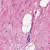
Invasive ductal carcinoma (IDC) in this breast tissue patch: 0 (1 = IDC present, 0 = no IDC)